Question: I am new to android. I have an application which needs to show a data stored in database (which is a time value, example 40 hours) in a textview.
I want to count down the value from 40 (in my case) to zero and an alarm should start when it hits zero.

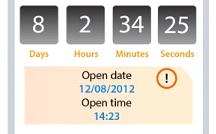
Answer: > just convert remaining time in second(get hour value from db and convert it into second, in my case i am getting time in seconds )
'''
public class CountDownActivity extends Activity {
int time,initStart,startPointTime,hh,mm,ss,millis;
TextView txtSecond;
TextView txtMinute;
TextView txtHour;
TextView txtDay;
Handler handler;
long seconds =40*60*60;
Runnable updater;
@Override
protected void onCreate(Bundle savedInstanceState) {
// TODO Auto-generated method stub
super.onCreate(savedInstanceState);
txtSecond=(TextView)findViewById(R.id.cntSecond);
txtMinute=(TextView)findViewById(R.id.cntMinute);
txtHour=(TextView)findViewById(R.id.cntHour);
txtDay=(TextView)findViewById(R.id.cntDay);
handler= new Handler();
initStart = (int) SystemClock.elapsedRealtime();
updater = new Runnable() {
public void run() {
int sec,minute,hour,day;
long diff = seconds;
System.out.println(diff);
if (diff >= 1) {
sec = (int) (diff%60);
} else {
sec=00;
}
txtSecond.setText("" +sec);
diff = diff/60;
System.out.println(diff);
if (diff >= 1) {
minute = (int) (diff%60);
} else {
minute=00;
}
txtMinute.setText("" +minute);
diff = diff/60;
if (diff >= 1) {
hour = (int) (diff%24);
} else {hour = 00; }
txtHour.setText("" +hour);
diff = diff/24;
if (diff >= 1) {
day = (int) diff;
} else { day =00; }
txtDay.setText("" +day);
seconds=seconds-1;
handler.postDelayed(this, 1000);
}
};
handler.post(updater);
}
> //and don't forget to removeCallback on destroy
@Override
protected void onDestroy() {
// TODO Auto-generated method stub
super.onDestroy();
handler.removeCallbacks(updater);
}
}
'''